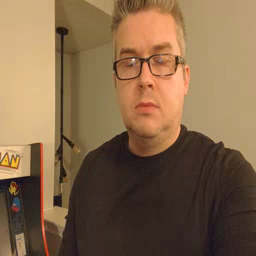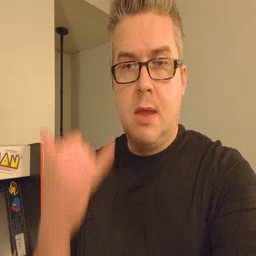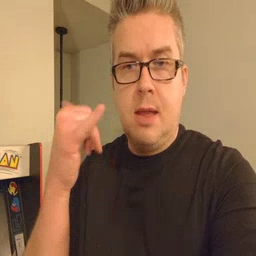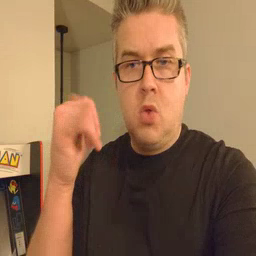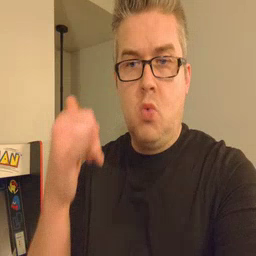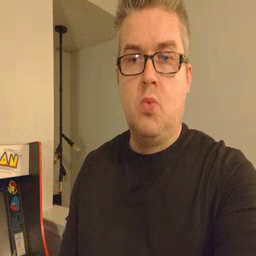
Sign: yellow